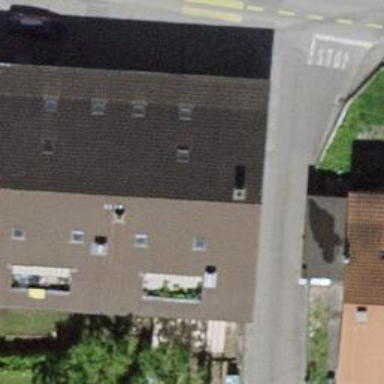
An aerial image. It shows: Building.